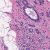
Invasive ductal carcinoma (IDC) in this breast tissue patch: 0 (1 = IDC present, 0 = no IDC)